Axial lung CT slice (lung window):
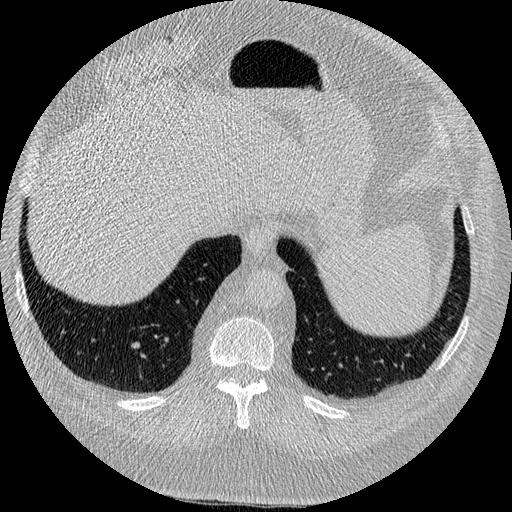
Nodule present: no